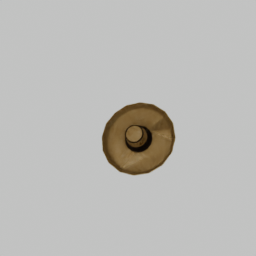
Label: people